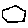
Label: hexagon